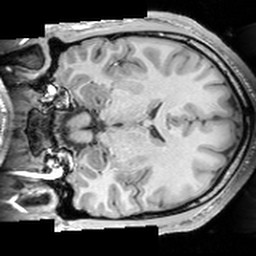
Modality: T1w
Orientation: coronal
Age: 21
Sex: male
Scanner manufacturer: siemens
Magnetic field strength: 3 T
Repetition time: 1.63 s
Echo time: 0.00311 s